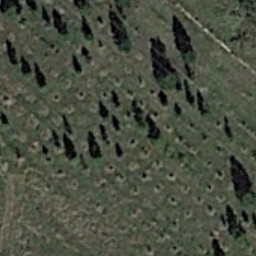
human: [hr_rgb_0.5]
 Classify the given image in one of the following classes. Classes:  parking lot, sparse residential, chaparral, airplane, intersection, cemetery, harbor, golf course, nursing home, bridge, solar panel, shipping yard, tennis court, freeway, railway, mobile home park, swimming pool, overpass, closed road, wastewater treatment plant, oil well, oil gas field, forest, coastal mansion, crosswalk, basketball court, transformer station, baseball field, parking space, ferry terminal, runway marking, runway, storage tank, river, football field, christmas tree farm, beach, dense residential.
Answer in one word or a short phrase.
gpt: christmas tree farm